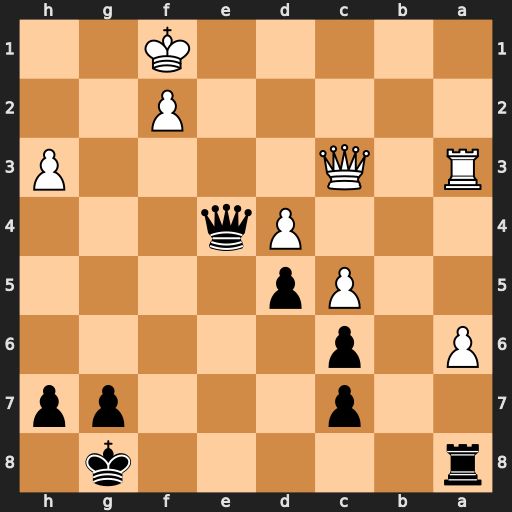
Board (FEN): r5k1/2p3pp/P1p5/2Pp4/3Pq3/R1Q4P/5P2/5K2
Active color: b
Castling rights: -
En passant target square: -
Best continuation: Qh1+ Ke2 Re8+ Qe3 Rxe3+